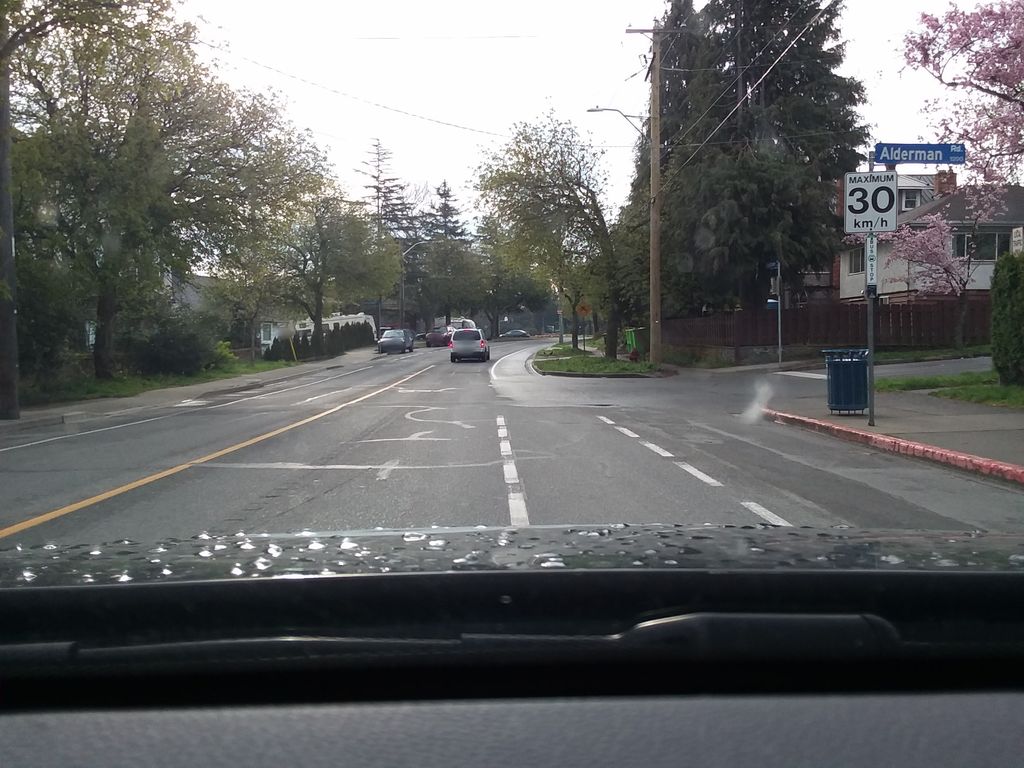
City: victoria